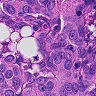
Metastatic tissue present: yes